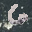
Label: 6